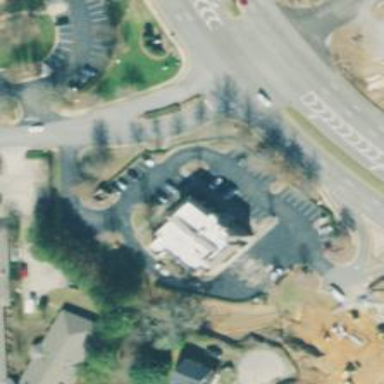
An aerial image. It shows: Healthcare clinic is depicted in the image.